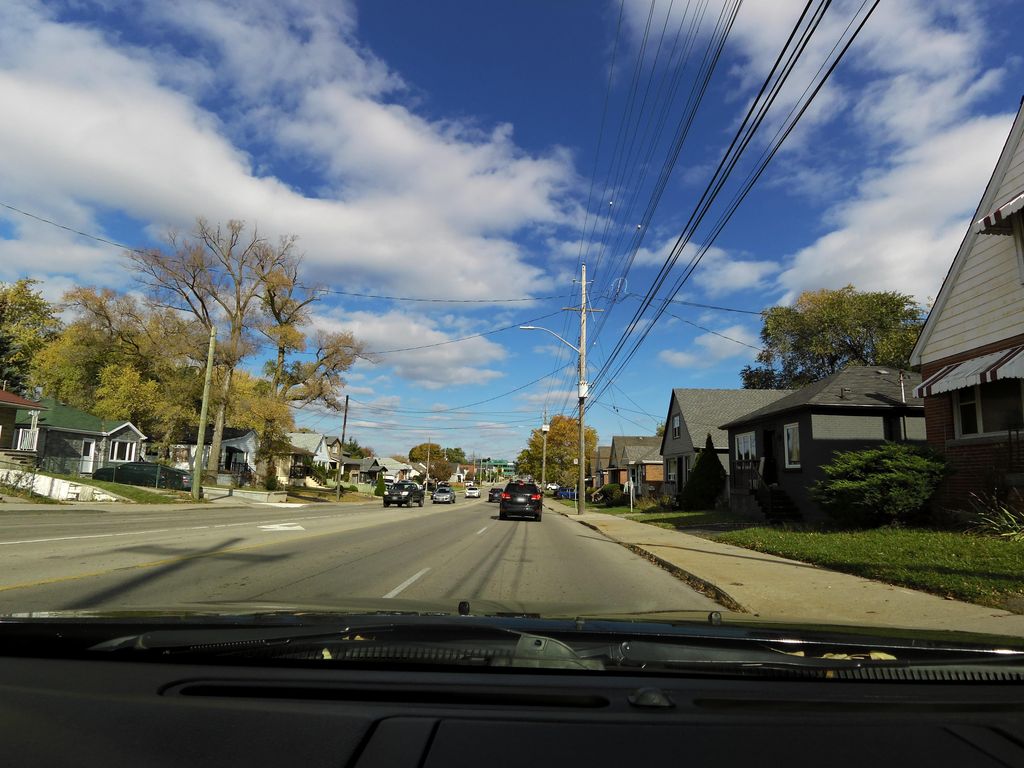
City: hamilton